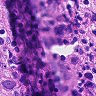
Metastatic tissue present: no